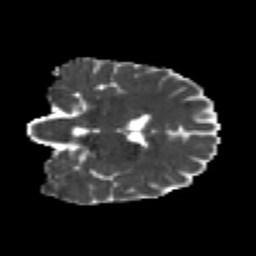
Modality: MD
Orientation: coronal
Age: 26
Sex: male
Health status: healthy
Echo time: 0.074 s